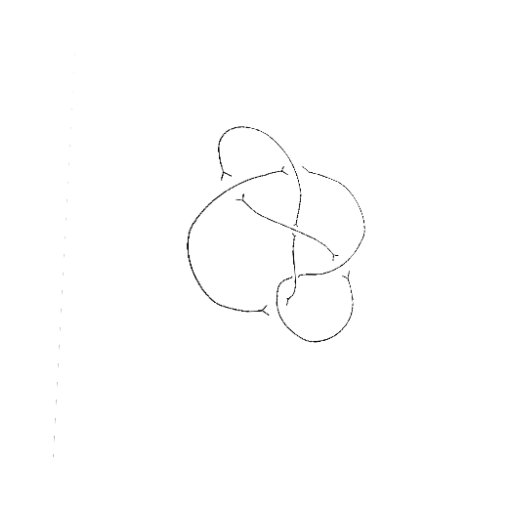
Crossing number: 6